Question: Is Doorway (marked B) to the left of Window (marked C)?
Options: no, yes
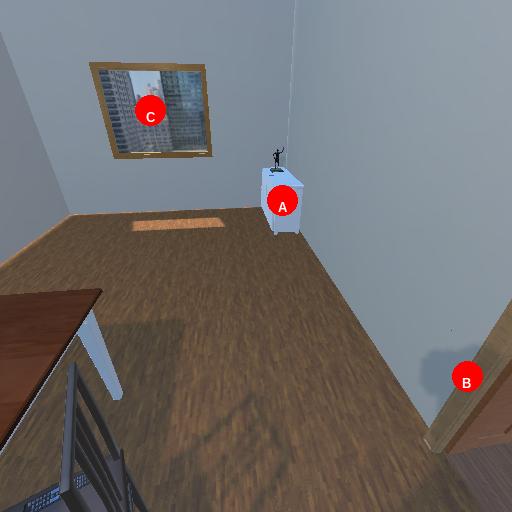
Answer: no